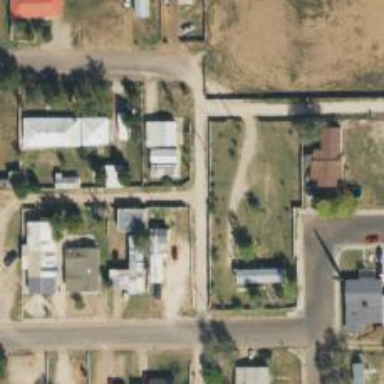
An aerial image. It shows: Alleyway designated as service road.